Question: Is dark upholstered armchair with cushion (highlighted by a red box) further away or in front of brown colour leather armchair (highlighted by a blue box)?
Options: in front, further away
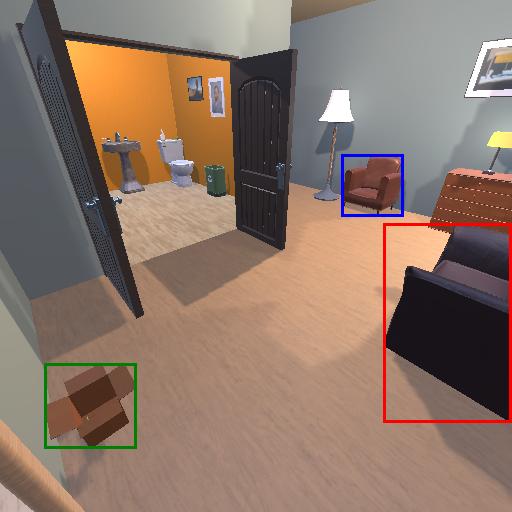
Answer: in front